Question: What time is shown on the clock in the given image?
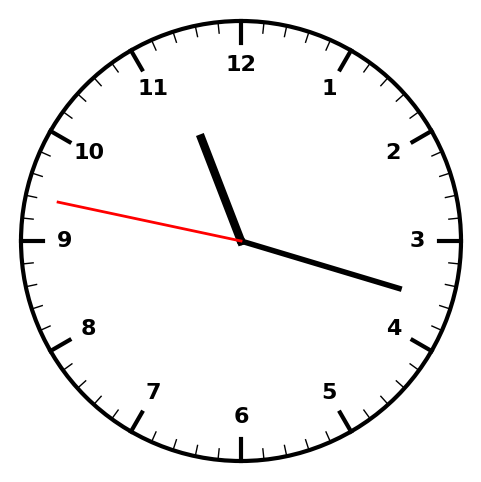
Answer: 11:17:47